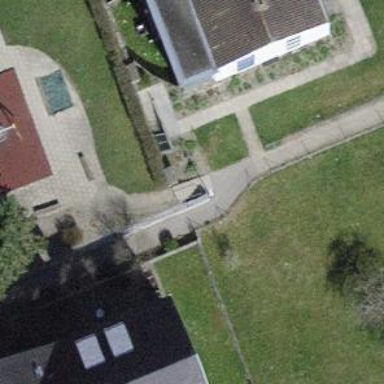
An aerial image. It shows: Footway surfaced with paving stones.